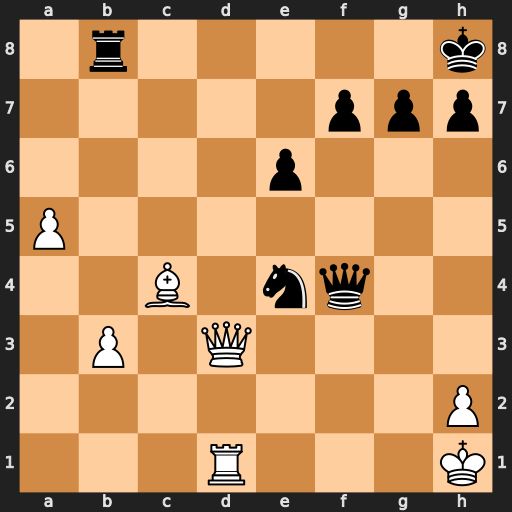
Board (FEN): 1r5k/5ppp/4p3/P7/2B1nq2/1P1Q4/7P/3R3K
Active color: w
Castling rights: -
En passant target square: -
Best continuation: Qd8+ Rxd8 Rxd8#